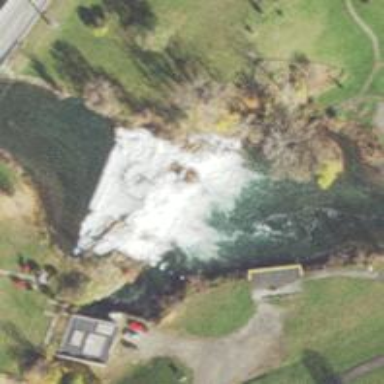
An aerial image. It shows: Historic waterfall along waterway.